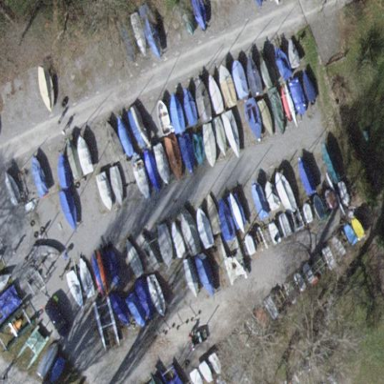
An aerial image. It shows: Boat storage area.